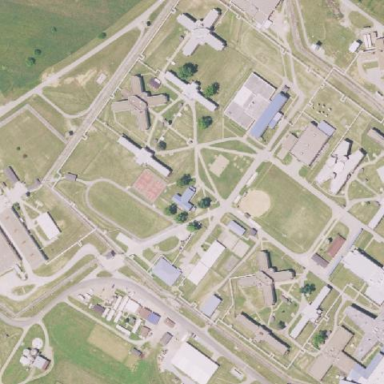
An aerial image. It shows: Prison.